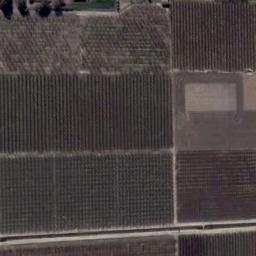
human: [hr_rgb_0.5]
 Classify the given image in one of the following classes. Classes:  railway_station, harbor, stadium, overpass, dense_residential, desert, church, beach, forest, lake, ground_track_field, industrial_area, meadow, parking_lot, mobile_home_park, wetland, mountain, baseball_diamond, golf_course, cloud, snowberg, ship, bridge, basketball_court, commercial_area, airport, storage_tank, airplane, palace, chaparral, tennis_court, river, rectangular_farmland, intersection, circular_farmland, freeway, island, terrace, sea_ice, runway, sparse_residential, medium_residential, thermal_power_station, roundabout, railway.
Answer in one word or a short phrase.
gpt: rectangular_farmland